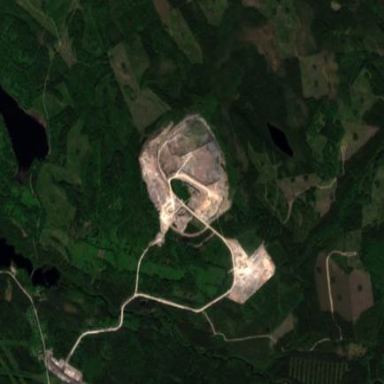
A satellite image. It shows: Quarry area.